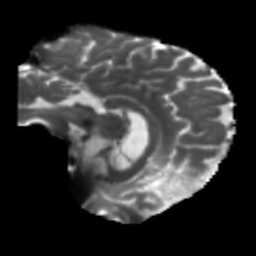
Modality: T2w
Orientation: sagittal
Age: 58
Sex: female
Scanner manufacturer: siemens
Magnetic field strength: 3 T
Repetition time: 5.47 s
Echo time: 0.0854 s